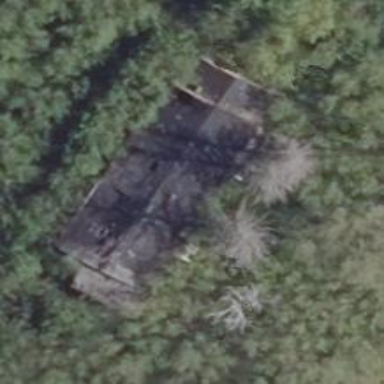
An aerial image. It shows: Ruins of building.